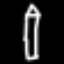
Label: pencil